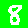
Digit: 8